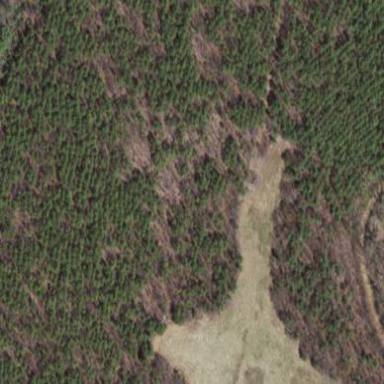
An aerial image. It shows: Evergreen forest.